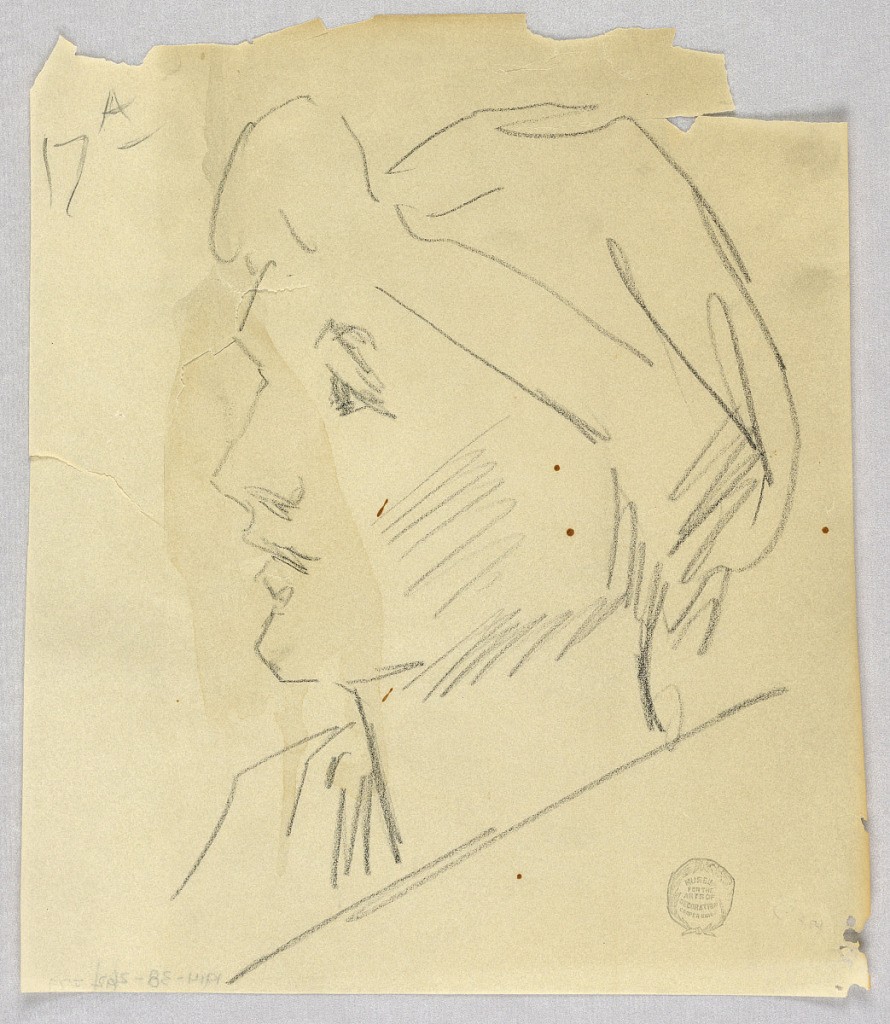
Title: Sketch of a Woman's Head
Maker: Francis Augustus Lathrop, American, 1849–1909
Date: ca. 1895
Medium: Black crayon on tracing paper
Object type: Drawing
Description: Sketch of a woman's head in profile, looking to the left.